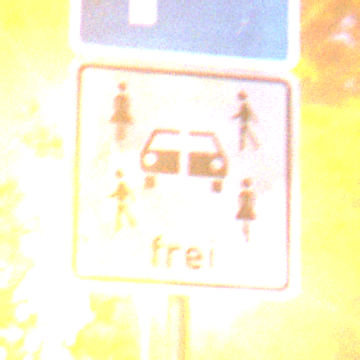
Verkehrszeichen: CarsharingfahrzeugeFrei
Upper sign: Parken
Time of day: Night
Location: Outdoor (Suburban)
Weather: PartlyCloudy
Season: NotSpecified
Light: Artificial